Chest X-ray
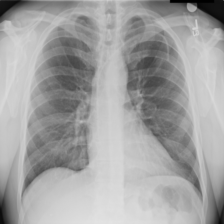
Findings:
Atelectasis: negative
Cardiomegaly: negative
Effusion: negative
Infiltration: negative
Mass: negative
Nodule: negative
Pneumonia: negative
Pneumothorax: negative
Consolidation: negative
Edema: negative
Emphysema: negative
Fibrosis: negative
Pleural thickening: negative
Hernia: negative